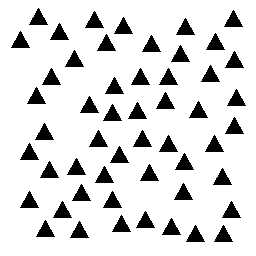
Squares: 0
Triangles: 52
Stars: 0
Total shapes: 52